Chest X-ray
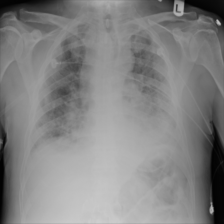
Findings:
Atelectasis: negative
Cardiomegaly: negative
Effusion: negative
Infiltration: negative
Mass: negative
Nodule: positive
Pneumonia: negative
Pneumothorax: negative
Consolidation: negative
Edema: negative
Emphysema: negative
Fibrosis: negative
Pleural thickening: negative
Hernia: negative